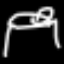
Label: bed